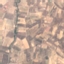
Land use / land cover class: PermanentCrop